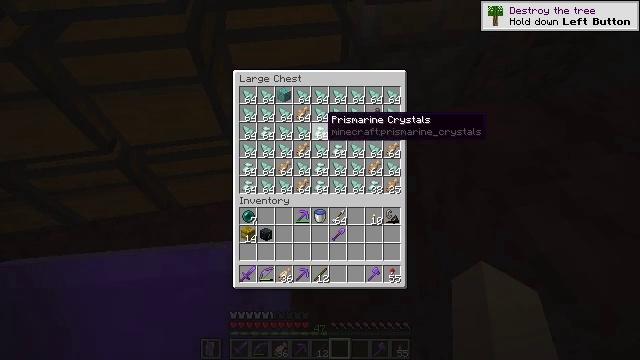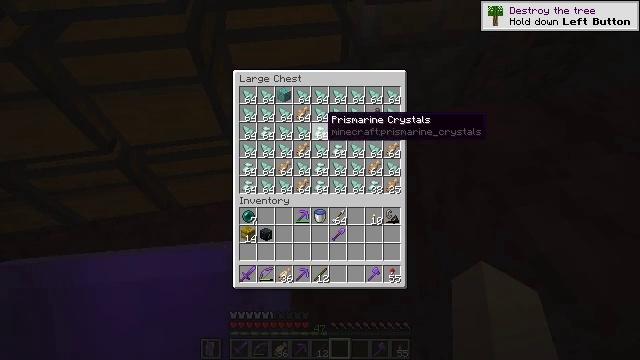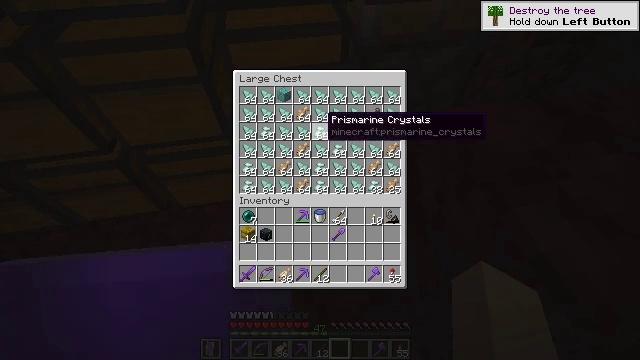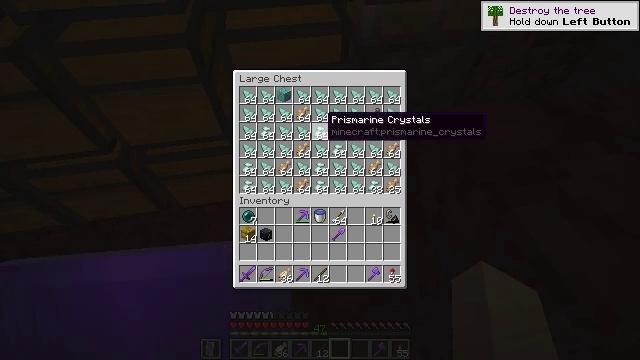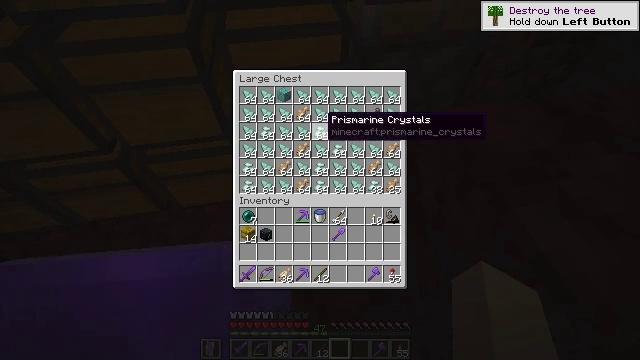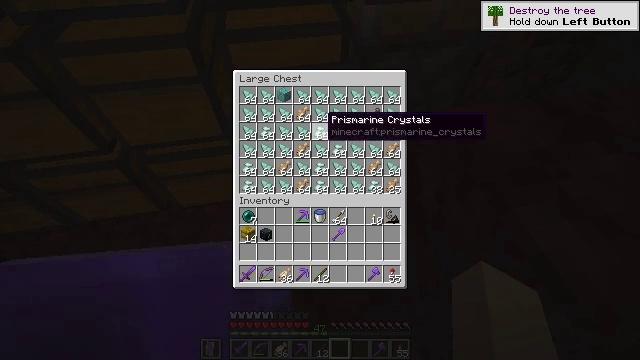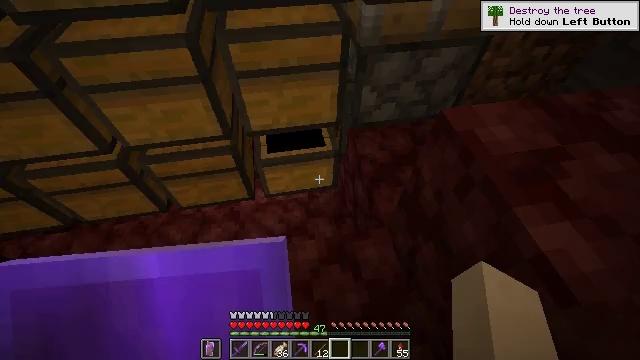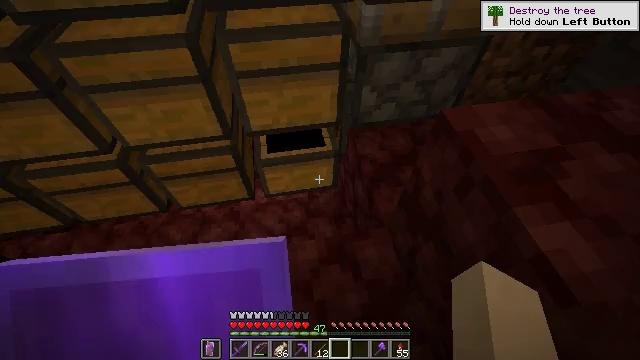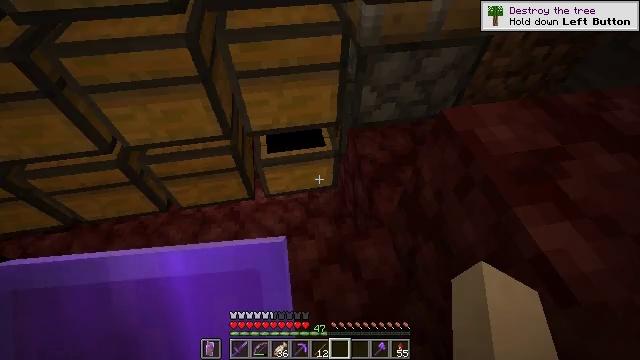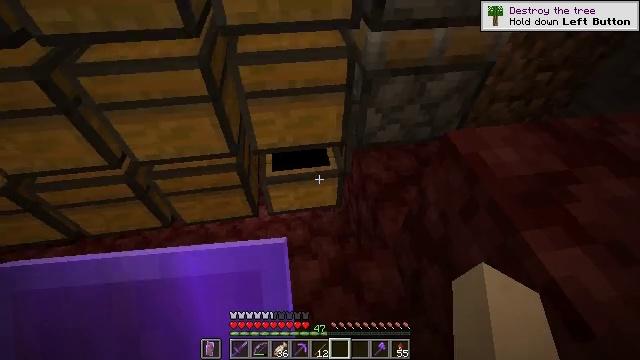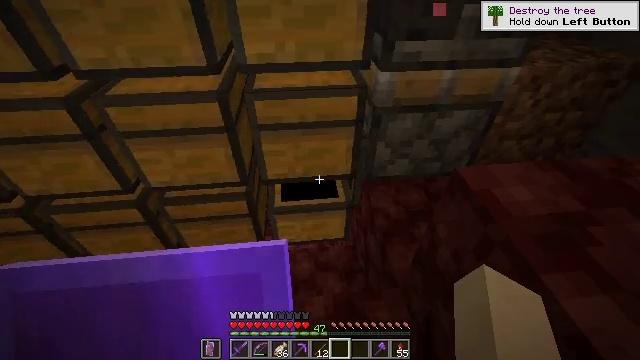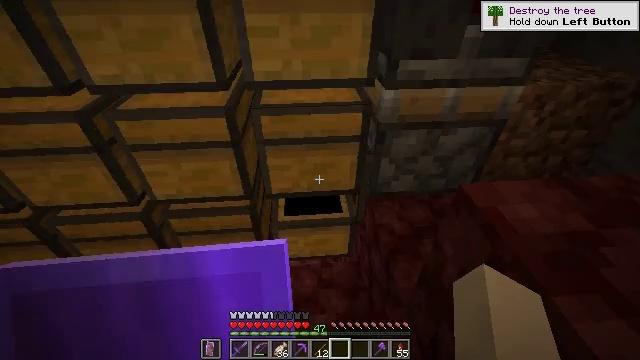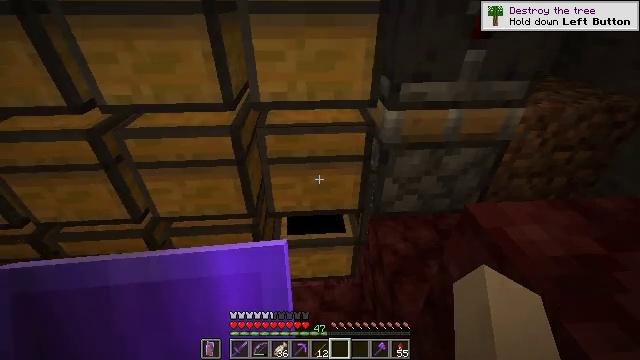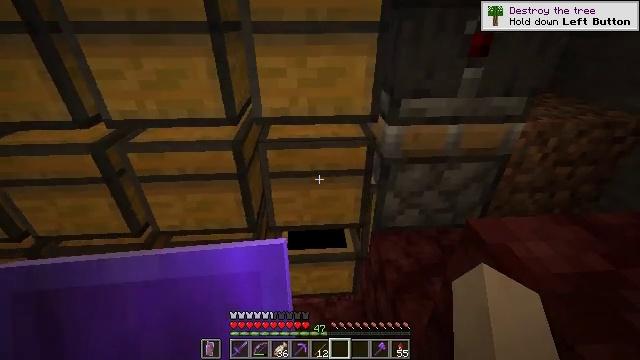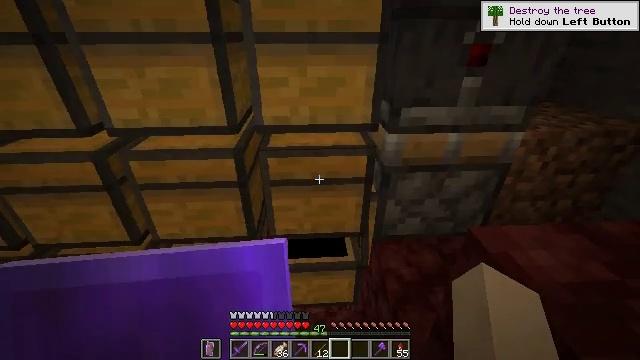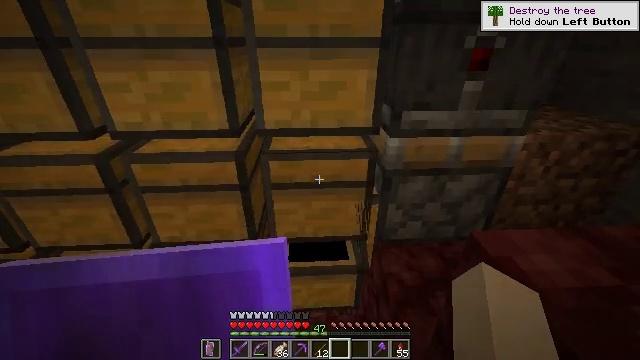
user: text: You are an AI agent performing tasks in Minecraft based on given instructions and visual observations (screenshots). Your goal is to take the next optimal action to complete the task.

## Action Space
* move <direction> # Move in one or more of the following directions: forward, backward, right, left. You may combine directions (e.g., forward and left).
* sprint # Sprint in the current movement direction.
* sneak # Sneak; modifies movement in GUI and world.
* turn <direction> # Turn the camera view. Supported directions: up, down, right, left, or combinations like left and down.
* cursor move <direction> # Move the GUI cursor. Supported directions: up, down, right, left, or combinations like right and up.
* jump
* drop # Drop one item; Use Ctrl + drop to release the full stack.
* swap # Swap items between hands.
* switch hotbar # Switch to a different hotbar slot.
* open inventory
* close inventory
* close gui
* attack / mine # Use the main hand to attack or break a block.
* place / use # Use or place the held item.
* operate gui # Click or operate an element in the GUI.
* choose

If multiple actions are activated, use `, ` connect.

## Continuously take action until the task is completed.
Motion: motion action
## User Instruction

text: Form a sea lantern in the crafting grid.
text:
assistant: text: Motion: no_op
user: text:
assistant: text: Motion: no_op
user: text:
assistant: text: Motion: no_op
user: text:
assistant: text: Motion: no_op
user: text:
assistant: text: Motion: no_op
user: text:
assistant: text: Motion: no_op
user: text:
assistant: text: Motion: no_op
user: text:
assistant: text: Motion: no_op
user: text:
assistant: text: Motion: turn left and up
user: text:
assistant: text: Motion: turn left and up
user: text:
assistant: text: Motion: turn left and up
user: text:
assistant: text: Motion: turn up
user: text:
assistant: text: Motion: turn up
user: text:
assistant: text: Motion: turn up
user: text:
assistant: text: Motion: no_op
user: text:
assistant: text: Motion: use / place
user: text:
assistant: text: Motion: use / place
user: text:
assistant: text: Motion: use / place
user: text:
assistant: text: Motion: use / place
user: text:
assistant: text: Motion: no_op
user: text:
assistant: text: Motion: no_op
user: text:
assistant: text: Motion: no_op
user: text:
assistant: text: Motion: no_op
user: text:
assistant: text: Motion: no_op
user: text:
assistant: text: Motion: no_op
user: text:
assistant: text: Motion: no_op
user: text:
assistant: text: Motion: no_op
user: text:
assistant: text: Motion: no_op
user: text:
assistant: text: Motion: turn right and up
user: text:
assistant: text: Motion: turn right